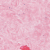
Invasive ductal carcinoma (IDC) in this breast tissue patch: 0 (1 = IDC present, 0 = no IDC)